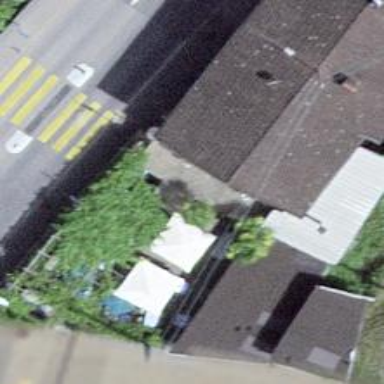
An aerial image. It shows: Restaurant.